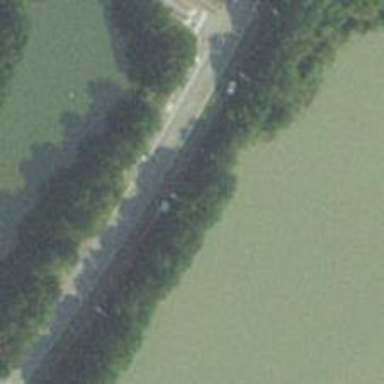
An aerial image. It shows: Cycleway.